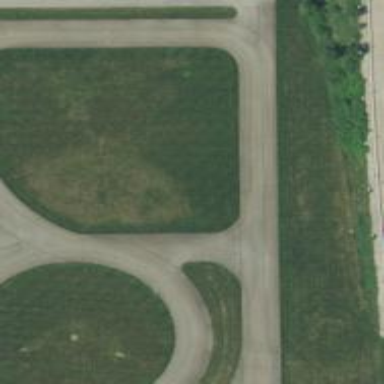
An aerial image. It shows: Raceway for motor sports.